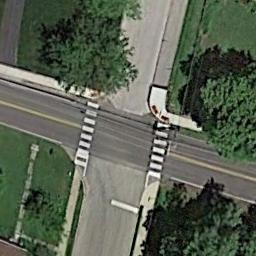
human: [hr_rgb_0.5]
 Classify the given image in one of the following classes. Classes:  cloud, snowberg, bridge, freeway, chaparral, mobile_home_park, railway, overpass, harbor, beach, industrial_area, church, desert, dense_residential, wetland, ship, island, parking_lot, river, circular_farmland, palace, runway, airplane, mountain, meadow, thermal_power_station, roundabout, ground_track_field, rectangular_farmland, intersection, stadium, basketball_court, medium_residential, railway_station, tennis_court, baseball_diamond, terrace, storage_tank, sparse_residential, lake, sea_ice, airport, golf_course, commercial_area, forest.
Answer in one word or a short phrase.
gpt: intersection